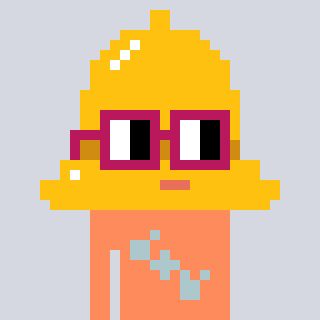
a pixel art character with square dark red glasses, a bell-shaped head and a peachy-colored body on a cool background